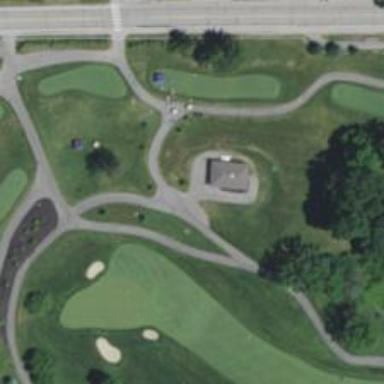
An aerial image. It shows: Path designated for golf carts.